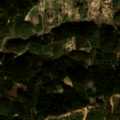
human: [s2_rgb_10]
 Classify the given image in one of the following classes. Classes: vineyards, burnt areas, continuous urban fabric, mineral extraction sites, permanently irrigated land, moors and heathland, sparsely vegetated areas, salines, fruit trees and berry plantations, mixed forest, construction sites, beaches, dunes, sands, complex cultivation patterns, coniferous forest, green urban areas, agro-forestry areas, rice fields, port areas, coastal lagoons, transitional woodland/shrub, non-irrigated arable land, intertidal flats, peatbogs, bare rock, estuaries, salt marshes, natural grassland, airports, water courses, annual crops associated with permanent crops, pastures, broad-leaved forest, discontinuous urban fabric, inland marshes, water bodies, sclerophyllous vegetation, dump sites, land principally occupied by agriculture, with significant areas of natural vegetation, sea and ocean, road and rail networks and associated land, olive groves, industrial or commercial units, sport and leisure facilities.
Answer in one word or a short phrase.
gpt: complex cultivation patterns, broad-leaved forest, mixed forest, transitional woodland/shrub